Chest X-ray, AP view. Patient: 62 years old, sex M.
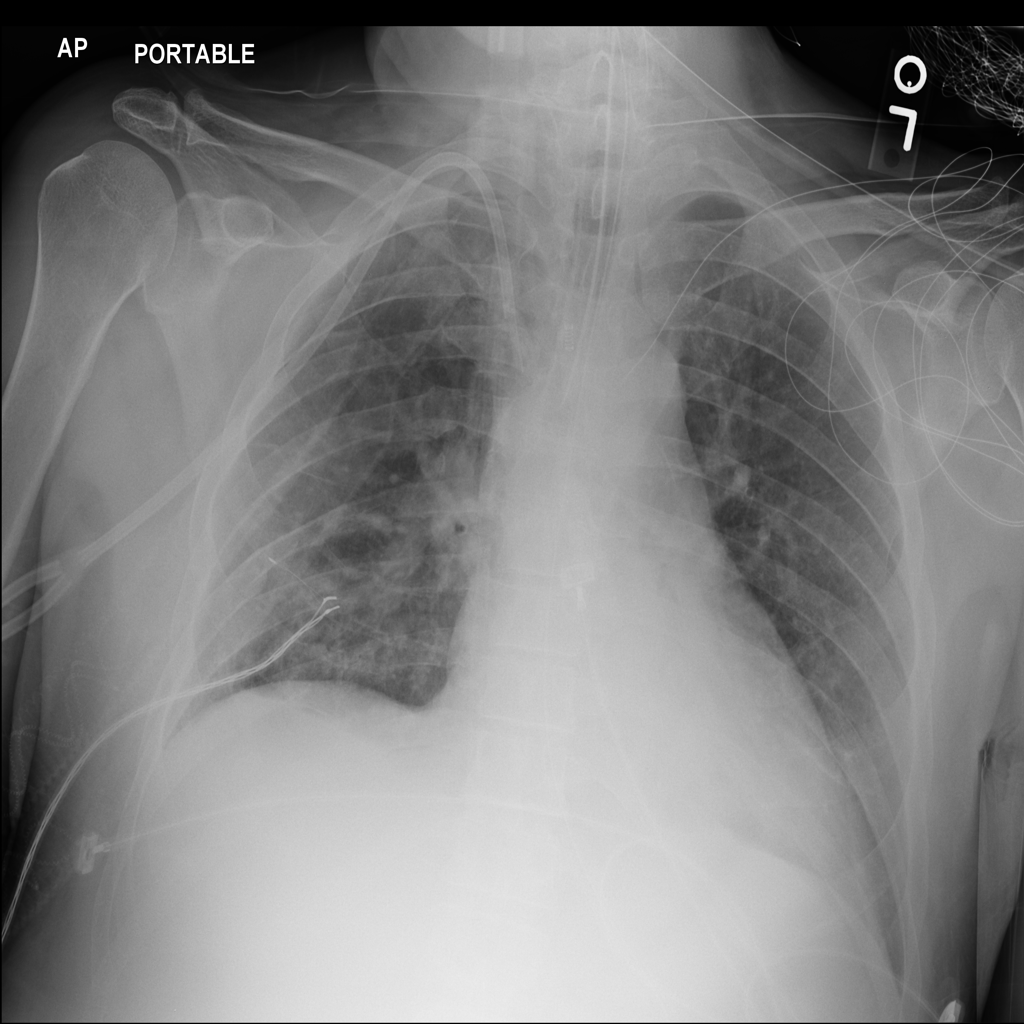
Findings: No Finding